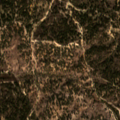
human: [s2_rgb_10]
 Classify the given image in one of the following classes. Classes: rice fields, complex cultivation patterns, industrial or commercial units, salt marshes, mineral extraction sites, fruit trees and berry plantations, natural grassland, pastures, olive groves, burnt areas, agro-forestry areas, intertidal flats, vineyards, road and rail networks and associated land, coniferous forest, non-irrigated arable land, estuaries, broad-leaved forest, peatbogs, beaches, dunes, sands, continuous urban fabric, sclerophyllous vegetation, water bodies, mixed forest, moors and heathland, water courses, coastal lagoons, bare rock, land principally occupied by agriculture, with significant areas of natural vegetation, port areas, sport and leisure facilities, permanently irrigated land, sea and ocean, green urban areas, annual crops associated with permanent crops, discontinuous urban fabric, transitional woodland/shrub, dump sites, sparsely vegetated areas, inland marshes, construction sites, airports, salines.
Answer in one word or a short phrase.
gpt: non-irrigated arable land, broad-leaved forest